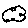
Label: cloud